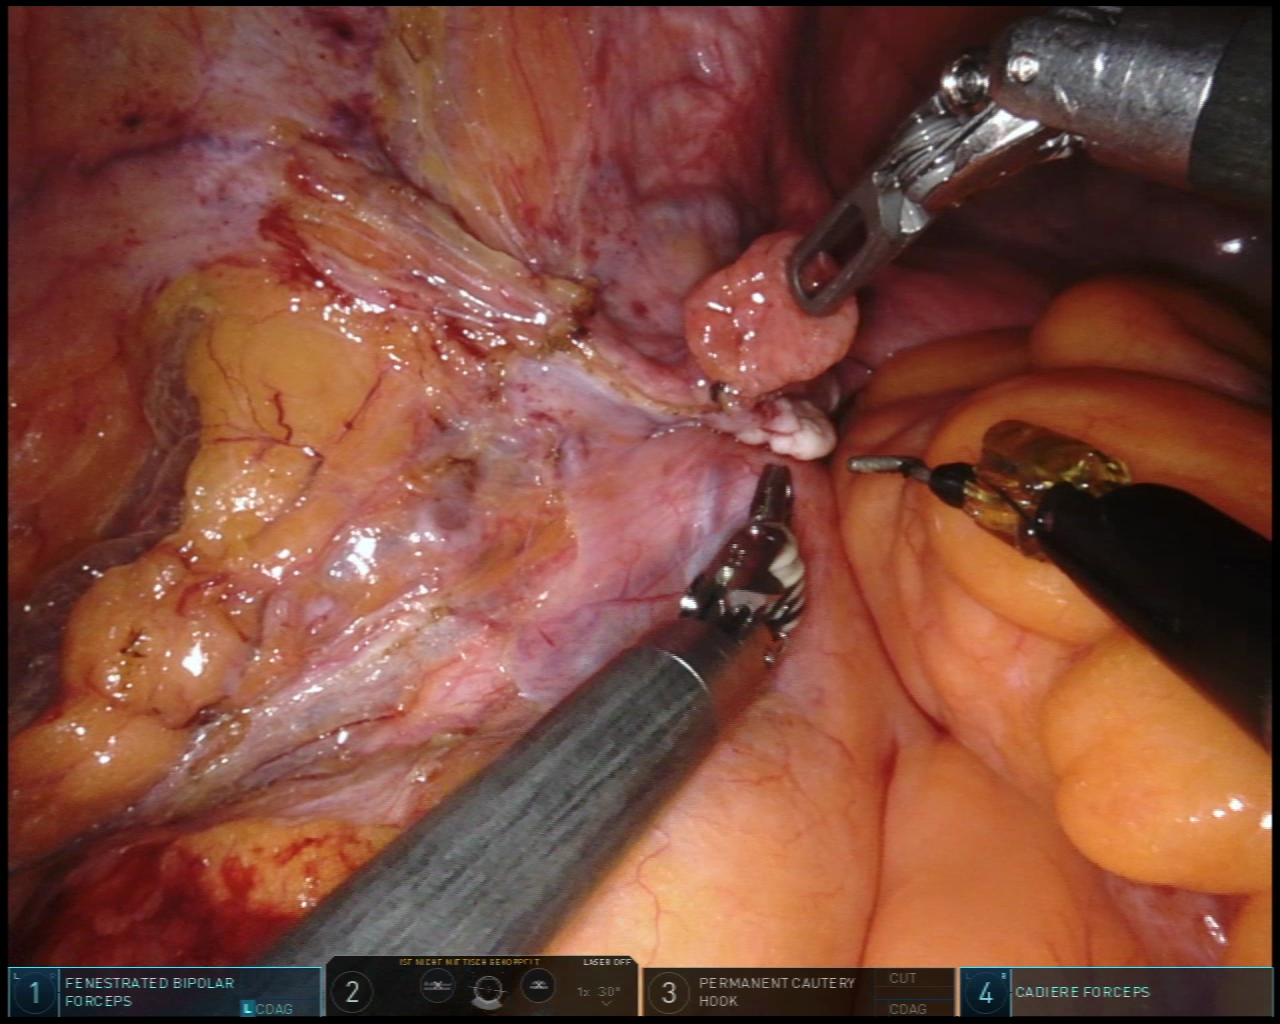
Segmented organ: ureter
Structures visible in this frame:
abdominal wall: yes
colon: no
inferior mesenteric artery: no
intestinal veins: no
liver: no
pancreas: no
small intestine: no
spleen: no
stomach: no
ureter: yes
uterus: yes
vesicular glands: no